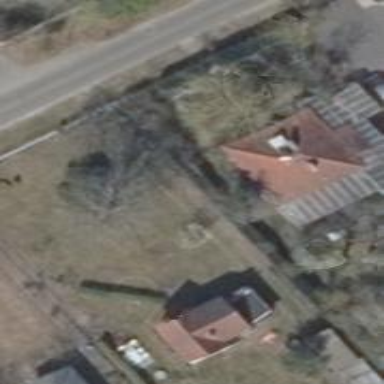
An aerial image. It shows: Detached building with hipped roof shape.